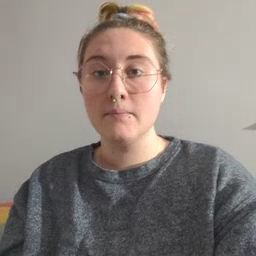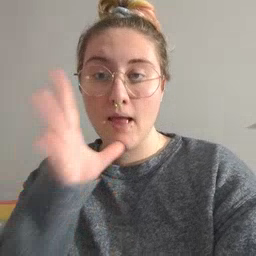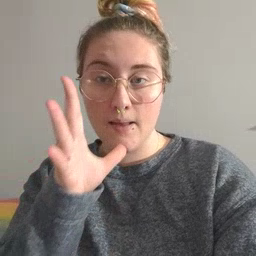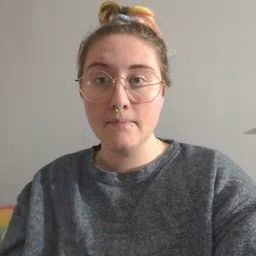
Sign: mom